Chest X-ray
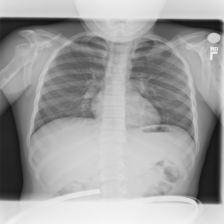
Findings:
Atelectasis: negative
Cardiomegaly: negative
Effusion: negative
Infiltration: negative
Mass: negative
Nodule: negative
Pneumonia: negative
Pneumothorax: negative
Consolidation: negative
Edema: negative
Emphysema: negative
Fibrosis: negative
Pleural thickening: negative
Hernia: negative